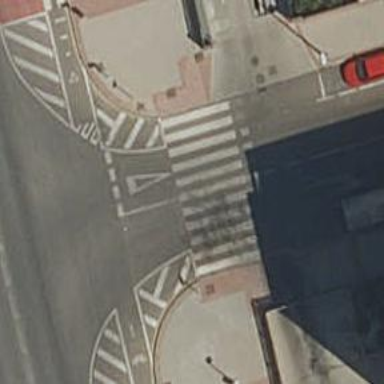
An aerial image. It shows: Pedestrian crossing with zebra markings on the footway.